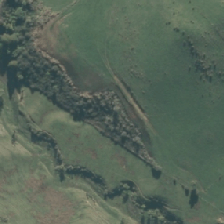
Land cover: grose_broom